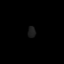
Tissue: lung
Cell type: Others
Senescence score: 0.2361
Nuclear area (px): 84
Mean DAPI intensity: 29.071